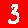
Digit: 3